Interaction volume radius: 5 \u00c5
Interaction volume height: 30 \u00c5
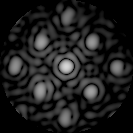
Disorder parameter: 0.2784